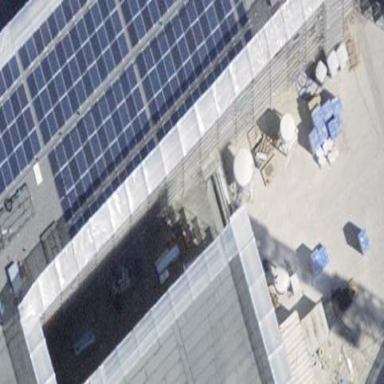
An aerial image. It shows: Solar power generator.